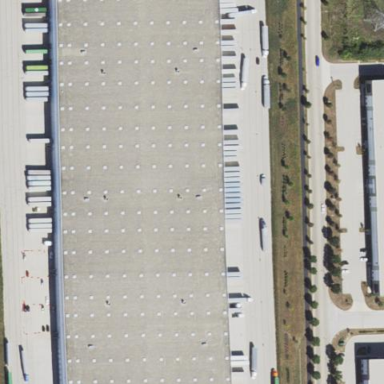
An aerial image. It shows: Warehouse.